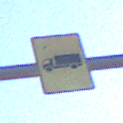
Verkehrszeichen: KFZZulaessigeGesamtmasse3Komma5TOhnePfeilsymbol
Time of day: MorningAfternoon
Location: Outdoor (Nature)
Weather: Clear
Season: NotSpecified
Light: Natural